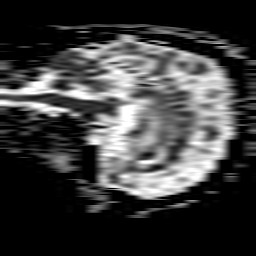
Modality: ADC
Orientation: sagittal
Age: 66
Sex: female
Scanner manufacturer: philips
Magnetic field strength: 1.5 T
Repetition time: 3.679 s
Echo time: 0.09411 s